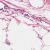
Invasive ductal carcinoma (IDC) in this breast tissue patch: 0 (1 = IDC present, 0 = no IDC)